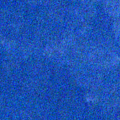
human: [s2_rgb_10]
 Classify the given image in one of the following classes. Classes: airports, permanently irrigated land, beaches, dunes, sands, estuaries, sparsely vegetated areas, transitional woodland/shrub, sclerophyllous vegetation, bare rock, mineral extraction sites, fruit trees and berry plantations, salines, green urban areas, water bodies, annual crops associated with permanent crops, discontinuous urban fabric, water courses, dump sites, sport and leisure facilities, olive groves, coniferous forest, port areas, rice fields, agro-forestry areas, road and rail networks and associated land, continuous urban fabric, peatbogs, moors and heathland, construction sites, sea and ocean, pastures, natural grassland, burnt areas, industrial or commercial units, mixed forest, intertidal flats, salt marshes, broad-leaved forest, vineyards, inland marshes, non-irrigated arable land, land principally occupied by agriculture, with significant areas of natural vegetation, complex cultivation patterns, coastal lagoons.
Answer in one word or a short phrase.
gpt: sea and ocean